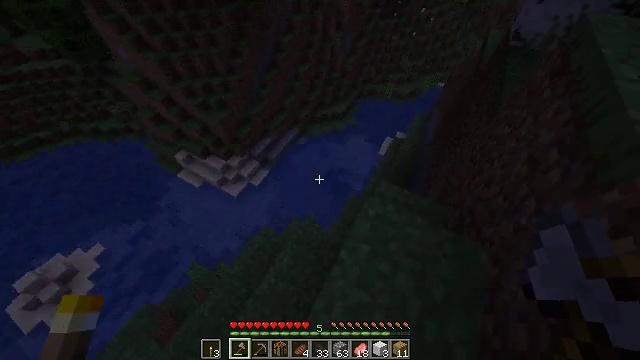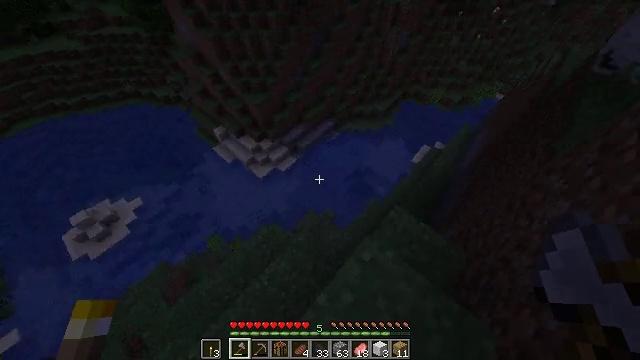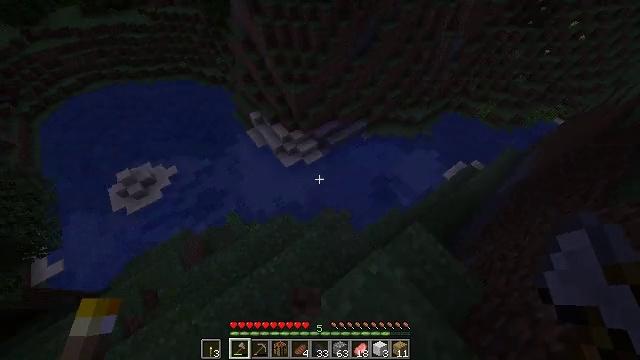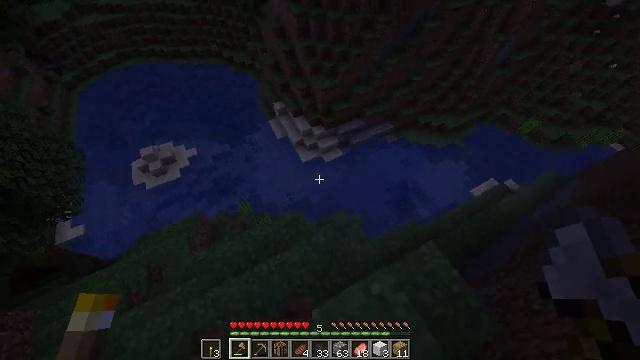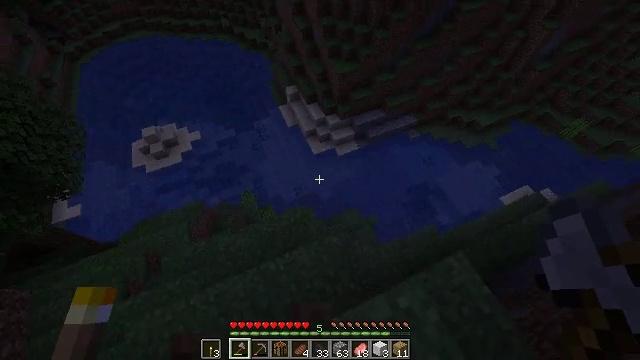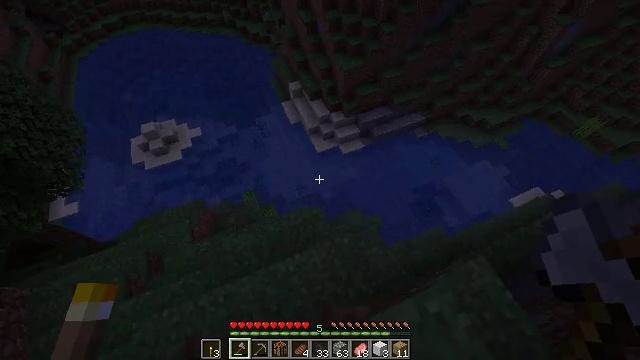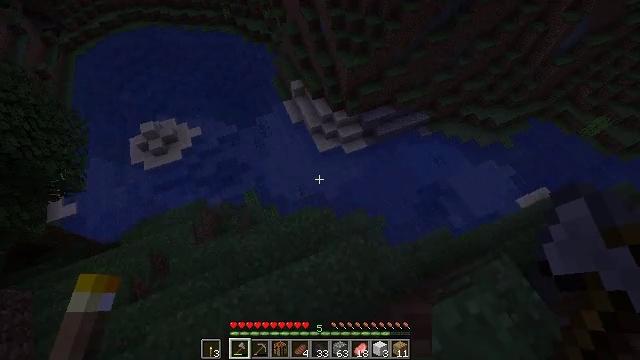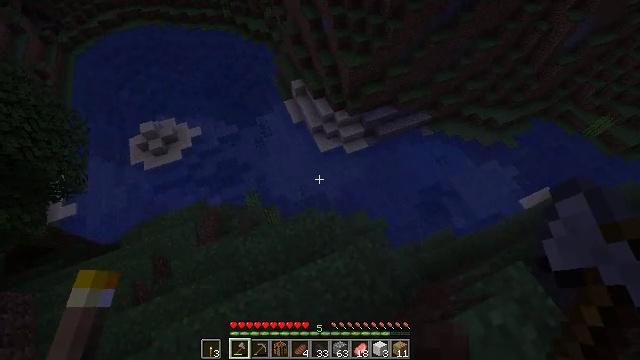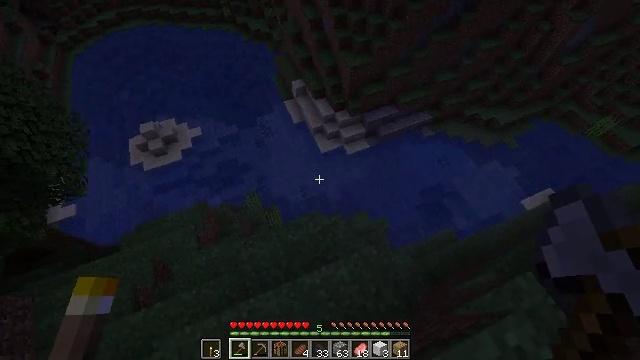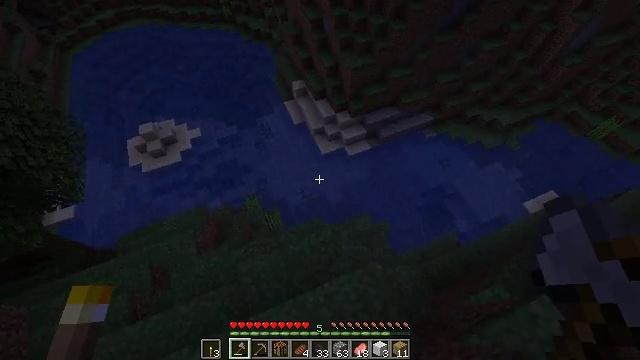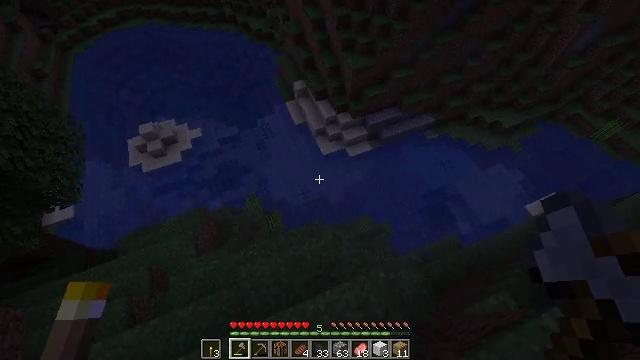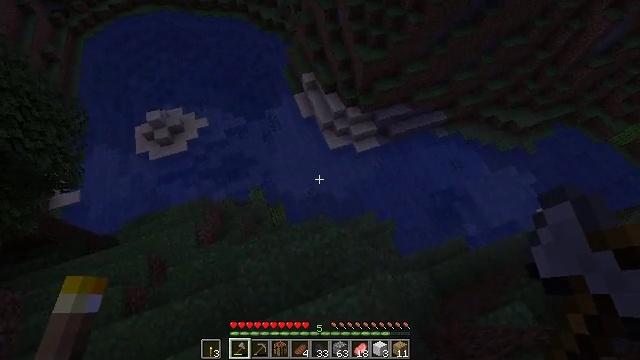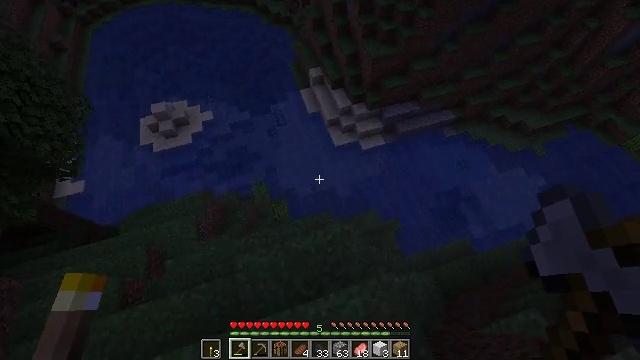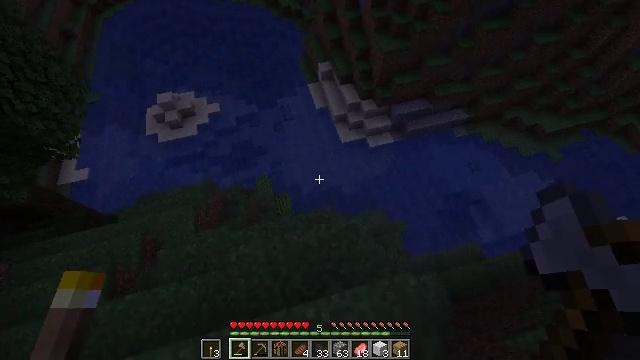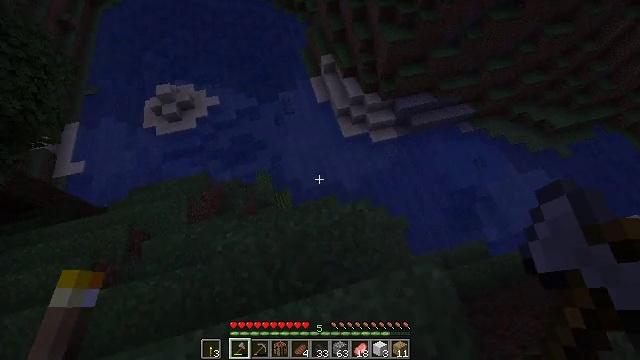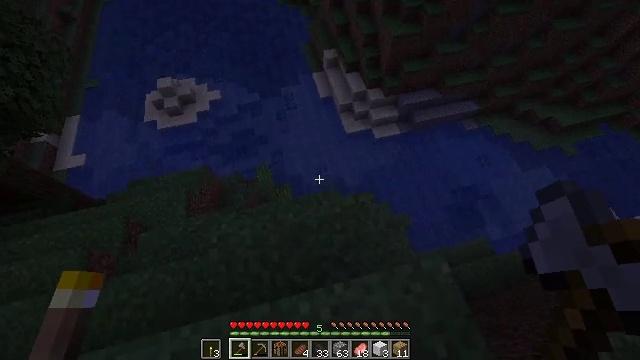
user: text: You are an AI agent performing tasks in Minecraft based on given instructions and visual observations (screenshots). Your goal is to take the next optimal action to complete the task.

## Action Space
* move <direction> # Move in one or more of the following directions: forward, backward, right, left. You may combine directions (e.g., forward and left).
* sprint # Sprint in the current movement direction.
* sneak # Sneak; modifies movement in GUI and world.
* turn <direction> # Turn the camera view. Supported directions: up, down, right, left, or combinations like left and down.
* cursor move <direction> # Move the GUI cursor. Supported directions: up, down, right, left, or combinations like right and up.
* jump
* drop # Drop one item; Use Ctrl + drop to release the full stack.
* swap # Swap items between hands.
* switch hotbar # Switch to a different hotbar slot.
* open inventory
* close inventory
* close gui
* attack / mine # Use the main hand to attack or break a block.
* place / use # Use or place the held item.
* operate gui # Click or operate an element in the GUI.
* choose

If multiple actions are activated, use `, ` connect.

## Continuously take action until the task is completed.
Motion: motion action
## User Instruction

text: Harvest sugar cane from the plant.
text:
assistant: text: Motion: move forward, sprint, turn left and down
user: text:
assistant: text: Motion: turn left
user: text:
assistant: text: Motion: move left, turn left
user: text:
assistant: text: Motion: move left, turn left and down
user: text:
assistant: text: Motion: move left
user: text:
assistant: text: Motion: move left
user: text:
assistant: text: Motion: move forward
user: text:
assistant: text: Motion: move forward
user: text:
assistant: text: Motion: move forward
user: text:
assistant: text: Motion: no_op
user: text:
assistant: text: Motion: move back, turn left and down
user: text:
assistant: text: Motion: move back, turn left
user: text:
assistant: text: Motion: move back, turn left
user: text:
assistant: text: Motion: move back and move right
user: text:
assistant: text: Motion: move back and move right
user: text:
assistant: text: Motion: move back and move right
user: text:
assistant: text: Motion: move back and move right
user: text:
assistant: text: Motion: move back
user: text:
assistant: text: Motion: no_op
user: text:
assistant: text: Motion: turn left and up
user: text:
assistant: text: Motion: move forward
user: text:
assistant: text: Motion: move forward, sprint
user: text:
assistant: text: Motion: move forward, sprint, turn up
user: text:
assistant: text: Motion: move forward, sprint
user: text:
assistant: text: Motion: move forward, sprint, jump
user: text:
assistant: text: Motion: move forward, sprint, jump
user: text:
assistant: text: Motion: move forward, sprint, jump
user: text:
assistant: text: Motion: move forward, sprint, jump
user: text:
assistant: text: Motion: move forward and move right, sprint, jump
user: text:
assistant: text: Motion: move forward and move right, sprint, turn left